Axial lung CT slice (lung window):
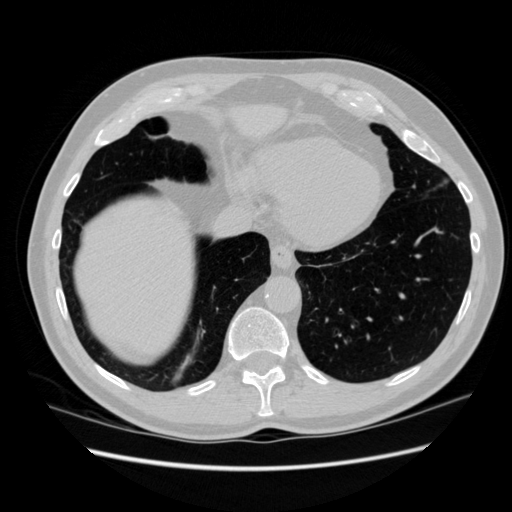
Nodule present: no